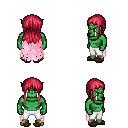
a pixel art fantasy rpg character, male body template, orc, green skin, pink tattered cape, white pants, ruby red unkempt hairstyle, brown slippers, four views (front, back, left, right), 2x2 character sprite sheet, small pixel art, hard edges, no anti-aliasing